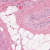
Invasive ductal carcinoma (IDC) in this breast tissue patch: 0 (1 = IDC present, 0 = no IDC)